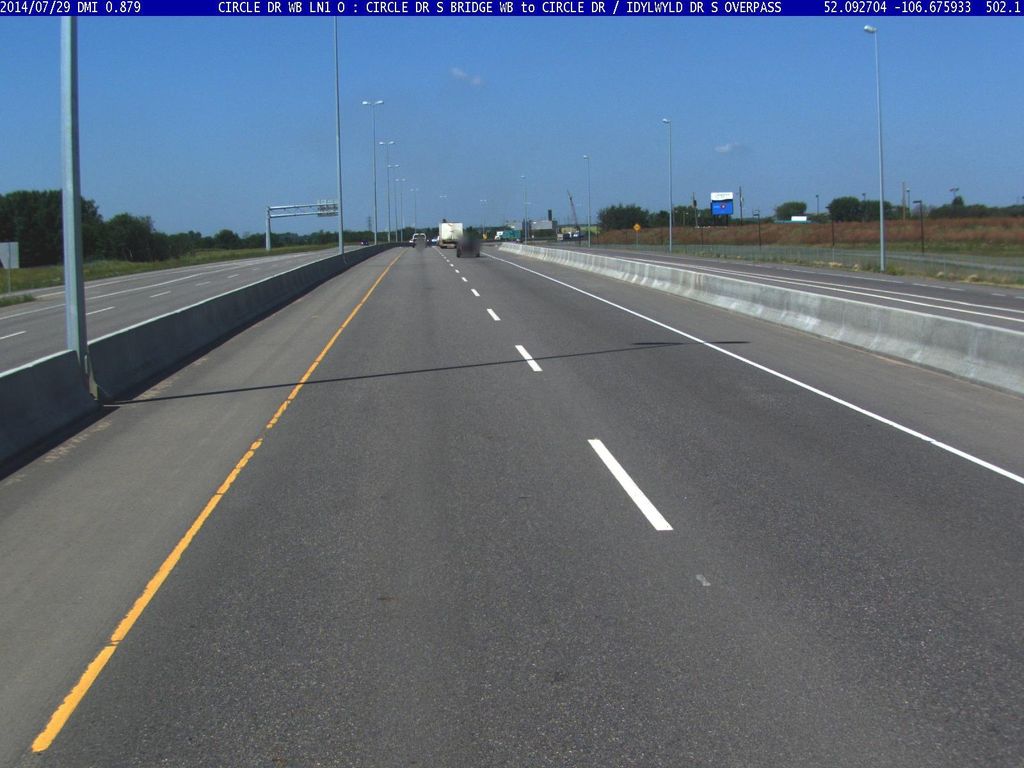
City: saskatoon